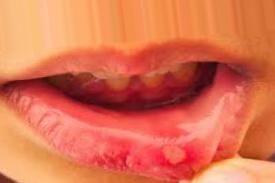
Condition: Mouth Ulcer